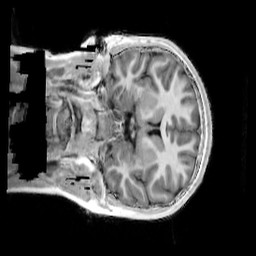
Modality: T1w
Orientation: coronal
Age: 14
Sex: male
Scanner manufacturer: siemens
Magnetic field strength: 3 T
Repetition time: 4 s
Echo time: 0.00291 s